Field crop: maize
Growth stage: 2
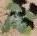
Species: chenopodium